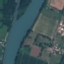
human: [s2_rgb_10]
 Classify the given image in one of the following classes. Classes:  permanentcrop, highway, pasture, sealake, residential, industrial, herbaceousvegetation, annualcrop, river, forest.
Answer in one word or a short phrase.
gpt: River